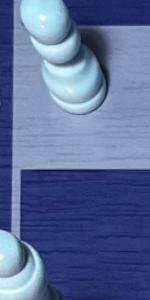
Label: Empty